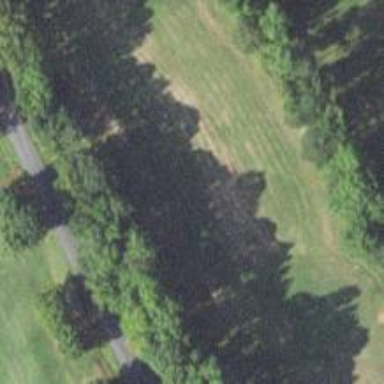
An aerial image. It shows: Grassy area designated as driving range for golf.